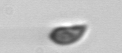
Label: Cryptophyta